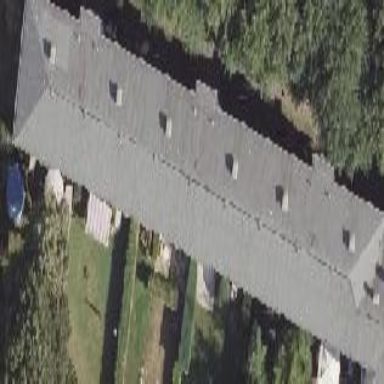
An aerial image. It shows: Black hipped roof adorns building with several apartments.